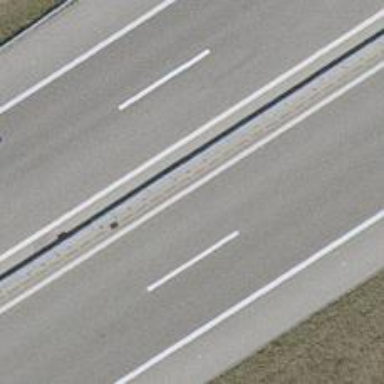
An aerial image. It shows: Motorway.